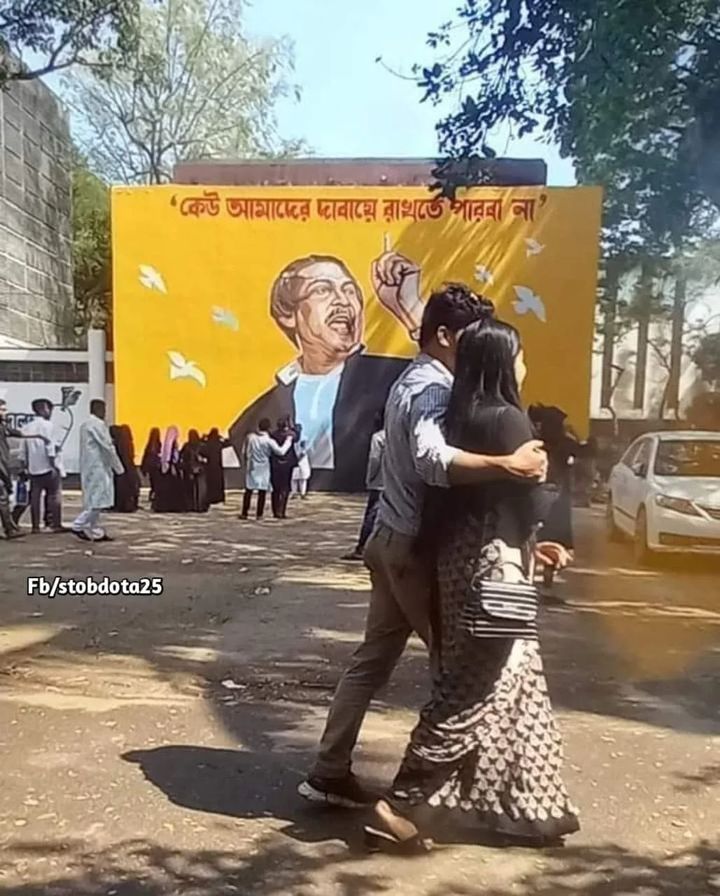
Text: কেউ আমাদের দাবায়ে রাখতে পারবা না
Label: Non Hate